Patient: sex M, age 47
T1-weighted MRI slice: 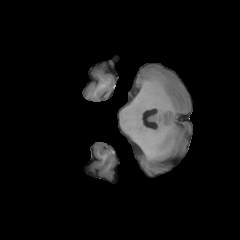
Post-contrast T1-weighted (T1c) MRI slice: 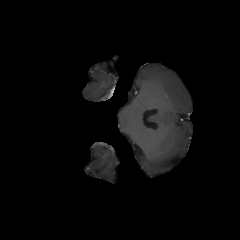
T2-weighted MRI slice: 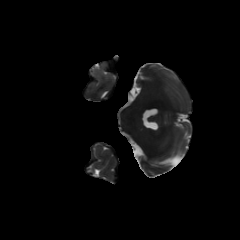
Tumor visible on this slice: no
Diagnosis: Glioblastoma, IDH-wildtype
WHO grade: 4